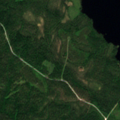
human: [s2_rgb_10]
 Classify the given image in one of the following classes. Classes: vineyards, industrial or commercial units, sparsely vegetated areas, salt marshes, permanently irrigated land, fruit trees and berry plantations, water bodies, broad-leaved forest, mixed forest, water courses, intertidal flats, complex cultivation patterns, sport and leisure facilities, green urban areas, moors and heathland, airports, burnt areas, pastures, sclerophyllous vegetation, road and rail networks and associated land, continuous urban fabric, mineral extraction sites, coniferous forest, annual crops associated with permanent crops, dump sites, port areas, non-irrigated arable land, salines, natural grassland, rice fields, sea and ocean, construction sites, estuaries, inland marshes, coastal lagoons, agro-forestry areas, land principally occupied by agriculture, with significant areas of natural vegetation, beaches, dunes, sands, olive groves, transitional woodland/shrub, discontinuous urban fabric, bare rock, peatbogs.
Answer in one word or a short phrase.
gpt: coniferous forest, transitional woodland/shrub, water bodies